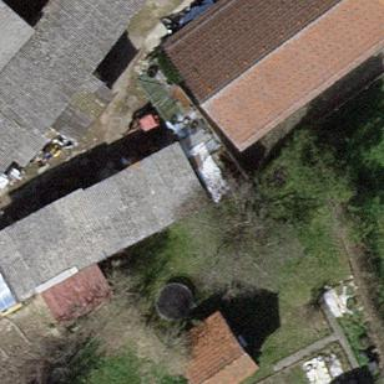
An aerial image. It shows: Garage building.